Question: I'm new in android programming, I want to create the GUI of my app, when making that the action bar must be customized to looks like :

here i have "three" things:
1. the button shape in the non-clicking state.
2. the button shape in the clicking state.
3. the buttons separator shape.
while searching i found somethings like <URL> and i'm also familiar with how to customize the action bar and how to add buttons imagess and change it upon clicking, NOW, i don't know if there's is possibility to achieve my work using any of these methods, OR IF NOT, what's the best way.
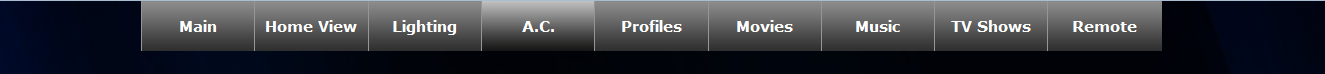
Answer: You should take a look at both these links.
<URL>
<URL>